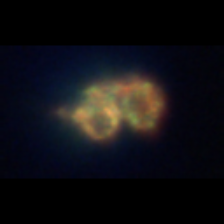
Taxon: Ciliates
Group: Other